Field crop: maize
Growth stage: 2
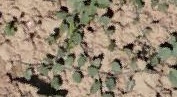
Species: convolvulus